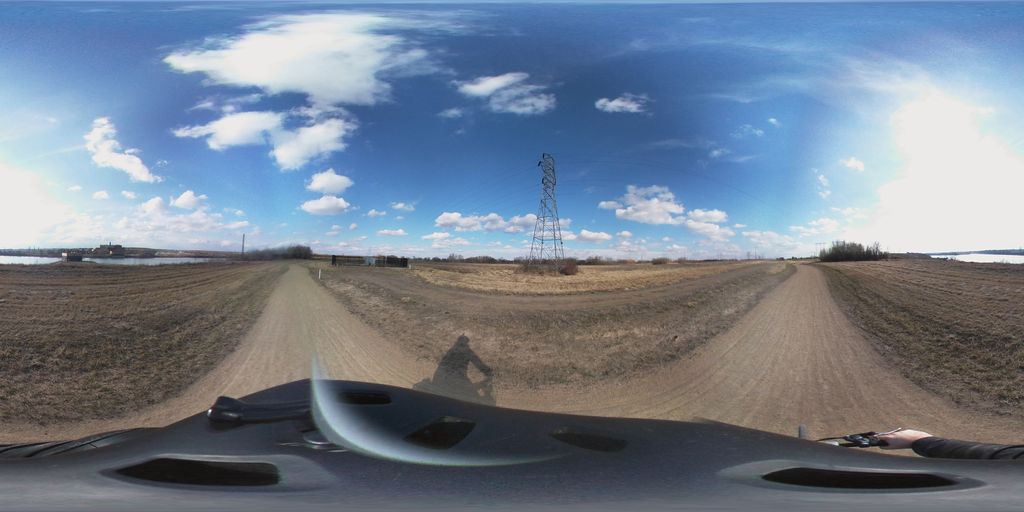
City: saskatoon